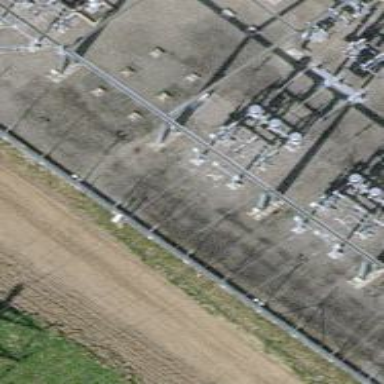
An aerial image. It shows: Three cables of power line.